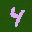
Label: 4